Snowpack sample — Buffalo Mountain, Silverthorne, Colorado, USA (1/25/25, 10:11 AM MST)
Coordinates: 39.6222, -106.1139
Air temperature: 22 °F
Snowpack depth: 110 cm
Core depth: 40 cm
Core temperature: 46.4 °F
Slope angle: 12°, slope face: 102°
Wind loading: high
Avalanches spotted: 0
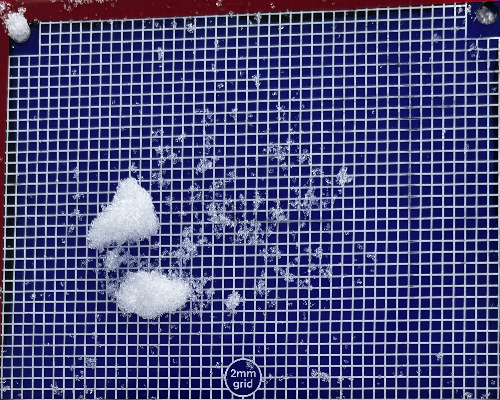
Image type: profile
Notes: No avalanches nearby, collected on the outskirts of a fire break 15 meters from the treeline, on way to Buffalo and Red Mountain